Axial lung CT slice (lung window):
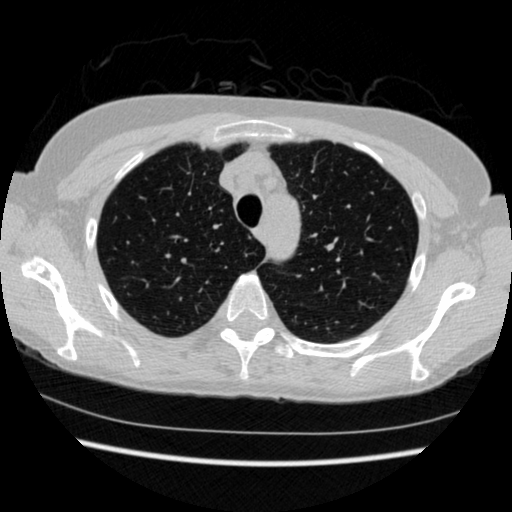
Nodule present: no